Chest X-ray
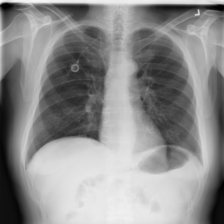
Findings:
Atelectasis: negative
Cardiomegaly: negative
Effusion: negative
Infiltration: positive
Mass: negative
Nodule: negative
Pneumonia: negative
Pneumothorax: negative
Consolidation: negative
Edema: negative
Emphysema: negative
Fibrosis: negative
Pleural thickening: negative
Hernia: negative